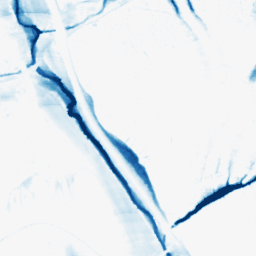
Category: morphological
Decomposition family: morphological_ellipse
Decomposition parameters: operation: closing
width: 10
height: 50
Upsampling method: bilinear
Upsampling parameters: scale: 2
Upsampling scale: 2